Aerial crown-view tile of a tropical tree (Barro Colorado Island, Panama), acquired 20250217:
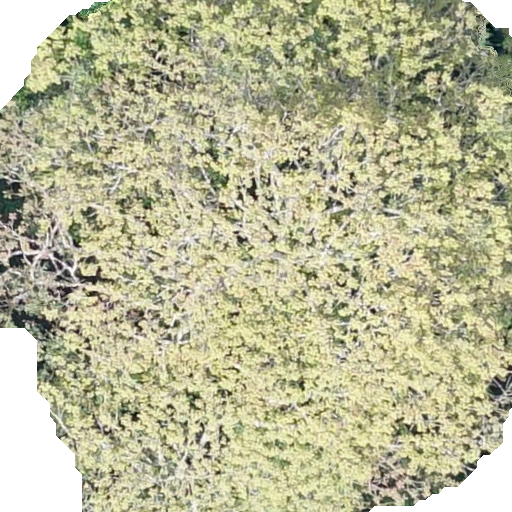
Species: Sterculia apetala
GBIF accepted scientific name: Sterculia apetala
Crown area: 422.29 m²